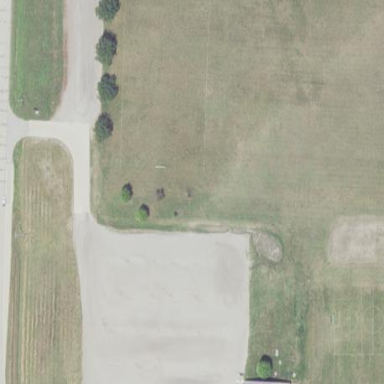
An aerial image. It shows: Parking area with gravel surface.